Brain MRI, t2w sequence, axial 2D slice.
Patient: age 55, sex F, weight 75 kg, height 1.7 m
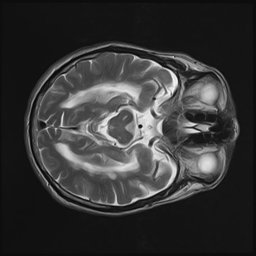